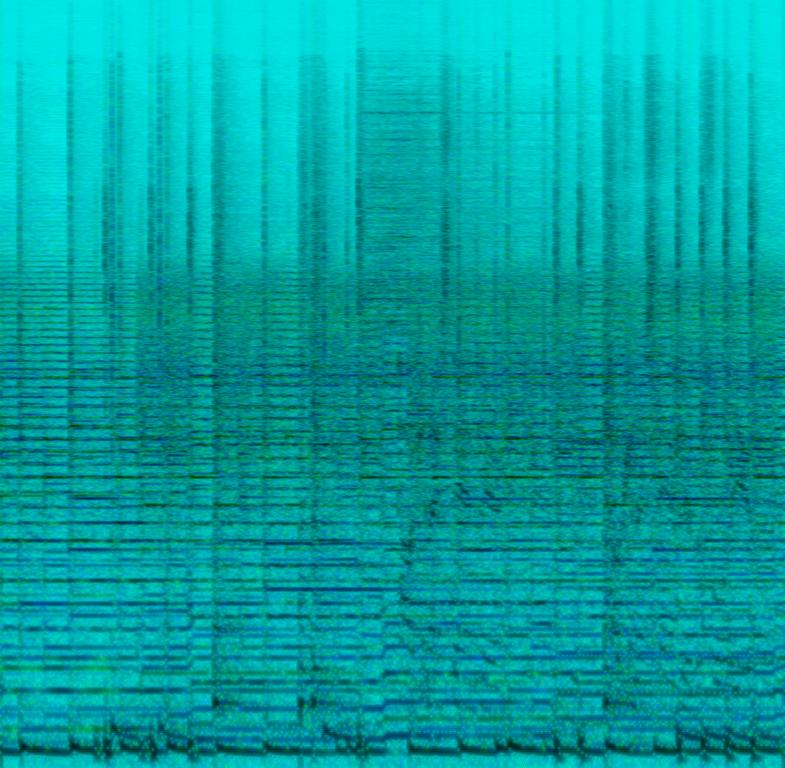
E-guitars are fingerpicking two different melodies in an arpeggio fashion while another distorted e-guitar is playing the main melody along with a -ebass breaking into the next part with the drums playing a loud groove with toms and crash cymbals. Before that part a male voice was talking before breaking into loud screaming in a deeper voice. This song may be playing live at a rock concert.